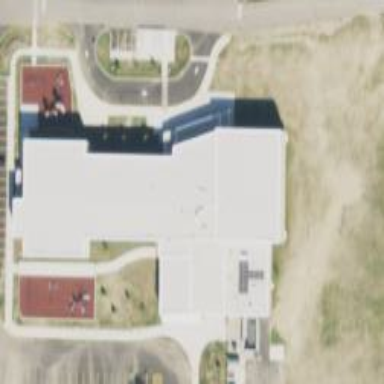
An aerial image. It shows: School building.